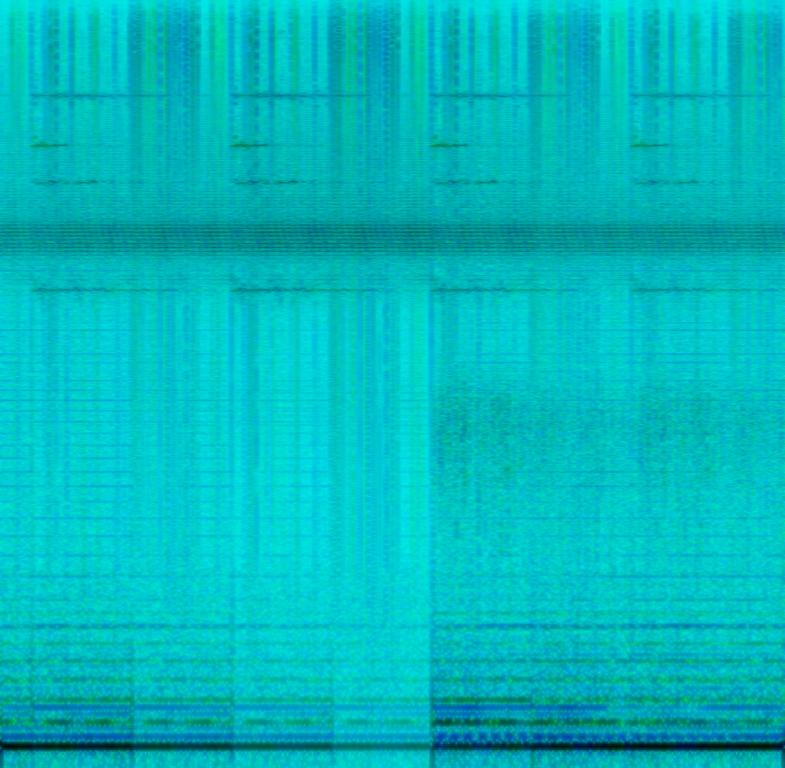
This composition contains ambient noise sounds such as a bass pad drone sound, very fast ringing high frequencies and a rhythmic chime sound. The elements are spread across both sides of the speakers.